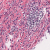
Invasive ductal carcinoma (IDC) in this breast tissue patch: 1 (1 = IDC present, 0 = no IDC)